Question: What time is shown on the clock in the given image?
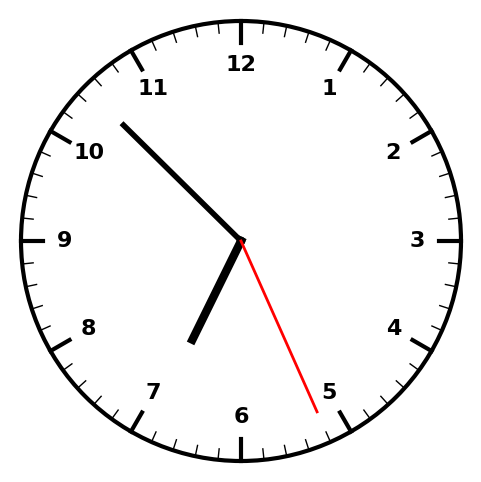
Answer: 06:52:26